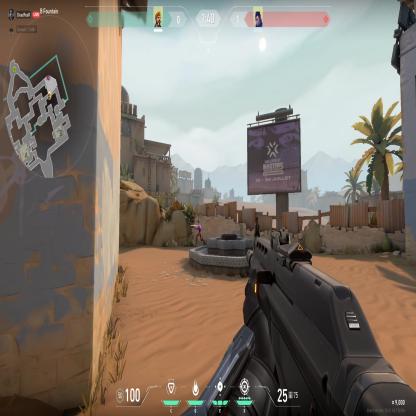
Label: enemy